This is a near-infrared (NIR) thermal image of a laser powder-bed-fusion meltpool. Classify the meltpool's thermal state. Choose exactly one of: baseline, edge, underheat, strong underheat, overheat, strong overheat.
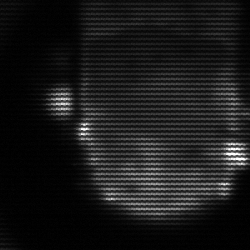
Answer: baseline